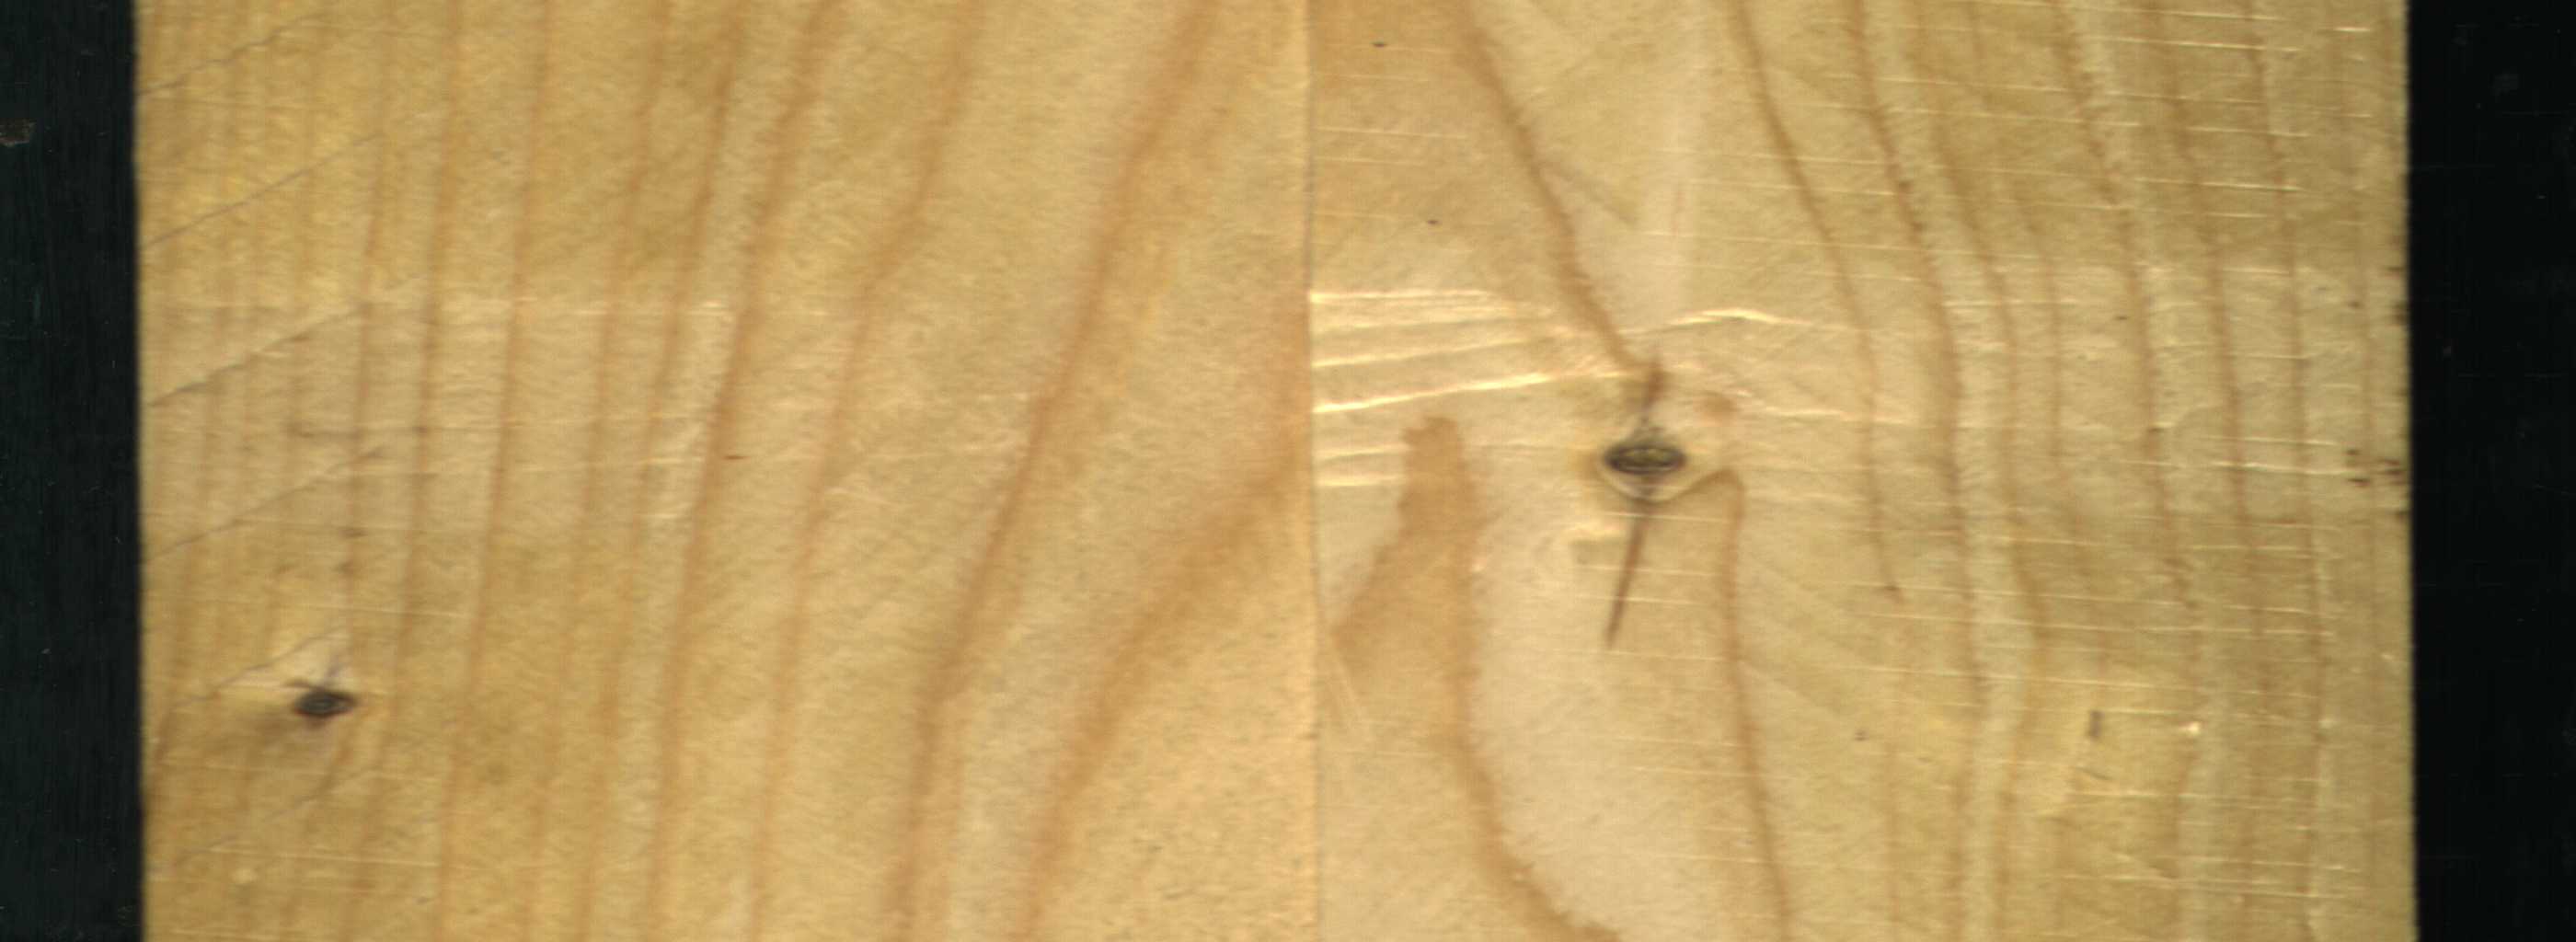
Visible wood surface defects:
Dead_Knot
Live_Knot